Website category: sports
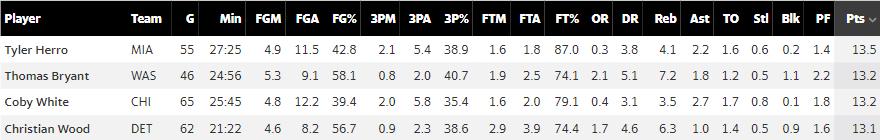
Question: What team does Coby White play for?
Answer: CHI

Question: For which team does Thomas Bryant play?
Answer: WAS

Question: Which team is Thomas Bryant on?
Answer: WAS

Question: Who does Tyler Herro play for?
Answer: MIA

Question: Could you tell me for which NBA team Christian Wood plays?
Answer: DET

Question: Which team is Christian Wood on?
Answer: DET

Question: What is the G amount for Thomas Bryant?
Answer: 46

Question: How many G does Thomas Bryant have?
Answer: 46

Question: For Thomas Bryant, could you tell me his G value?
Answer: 46

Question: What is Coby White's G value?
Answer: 65

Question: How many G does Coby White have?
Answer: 65

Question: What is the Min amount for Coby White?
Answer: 25:45

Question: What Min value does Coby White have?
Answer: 25:45

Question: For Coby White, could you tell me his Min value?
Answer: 25:45

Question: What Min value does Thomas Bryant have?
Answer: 24:56

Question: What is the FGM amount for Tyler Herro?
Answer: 4.9

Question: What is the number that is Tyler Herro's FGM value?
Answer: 4.9

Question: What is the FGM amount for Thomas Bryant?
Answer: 5.3

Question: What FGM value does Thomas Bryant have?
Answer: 5.3

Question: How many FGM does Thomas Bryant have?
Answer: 5.3

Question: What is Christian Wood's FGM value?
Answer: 4.6

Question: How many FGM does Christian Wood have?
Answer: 4.6

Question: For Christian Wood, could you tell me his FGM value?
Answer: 4.6

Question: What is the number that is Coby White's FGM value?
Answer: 4.8

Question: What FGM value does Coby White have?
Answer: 4.8

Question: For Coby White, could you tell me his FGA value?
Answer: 12.2

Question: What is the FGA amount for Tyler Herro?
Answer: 11.5

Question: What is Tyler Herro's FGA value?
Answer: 11.5

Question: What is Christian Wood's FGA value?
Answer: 8.2

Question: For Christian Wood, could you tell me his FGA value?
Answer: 8.2

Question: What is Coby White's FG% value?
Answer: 39.4

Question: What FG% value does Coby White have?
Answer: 39.4

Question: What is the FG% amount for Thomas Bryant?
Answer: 58.1

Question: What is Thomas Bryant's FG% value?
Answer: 58.1

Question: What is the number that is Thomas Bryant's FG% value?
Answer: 58.1

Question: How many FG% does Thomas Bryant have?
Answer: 58.1

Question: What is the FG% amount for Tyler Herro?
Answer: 42.8

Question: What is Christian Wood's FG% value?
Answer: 56.7

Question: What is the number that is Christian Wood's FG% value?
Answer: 56.7

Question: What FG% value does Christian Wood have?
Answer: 56.7

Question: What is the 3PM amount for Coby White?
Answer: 2.0

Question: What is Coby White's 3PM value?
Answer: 2.0

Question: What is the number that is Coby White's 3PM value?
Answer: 2.0

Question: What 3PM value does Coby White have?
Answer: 2.0

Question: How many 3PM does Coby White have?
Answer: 2.0

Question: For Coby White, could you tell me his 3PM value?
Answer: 2.0

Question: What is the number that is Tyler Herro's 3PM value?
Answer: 2.1

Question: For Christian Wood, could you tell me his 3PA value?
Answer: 2.3

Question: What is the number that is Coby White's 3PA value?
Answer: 5.8

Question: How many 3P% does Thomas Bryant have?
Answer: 40.7

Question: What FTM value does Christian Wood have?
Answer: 2.9

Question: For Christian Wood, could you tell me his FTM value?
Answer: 2.9

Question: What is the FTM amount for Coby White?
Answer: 1.6

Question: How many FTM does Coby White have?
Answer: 1.6

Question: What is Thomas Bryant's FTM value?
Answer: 1.9

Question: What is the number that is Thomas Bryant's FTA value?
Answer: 2.5

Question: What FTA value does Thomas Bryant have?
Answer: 2.5

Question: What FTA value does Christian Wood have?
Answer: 3.9

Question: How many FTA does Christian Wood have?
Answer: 3.9

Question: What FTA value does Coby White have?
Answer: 2.0

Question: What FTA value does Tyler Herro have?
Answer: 1.8

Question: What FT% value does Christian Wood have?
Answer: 74.4

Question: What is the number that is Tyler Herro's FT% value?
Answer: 87.0

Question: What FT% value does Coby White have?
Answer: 79.1